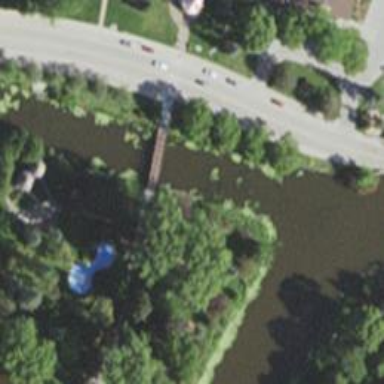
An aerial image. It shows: Footway on bridge.